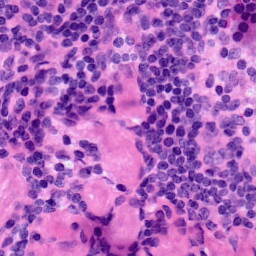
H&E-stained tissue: LymphNode